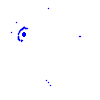
Particle: electron